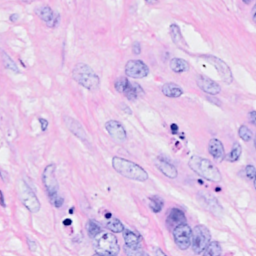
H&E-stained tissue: Breast